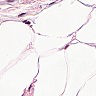
Metastatic tissue present: no